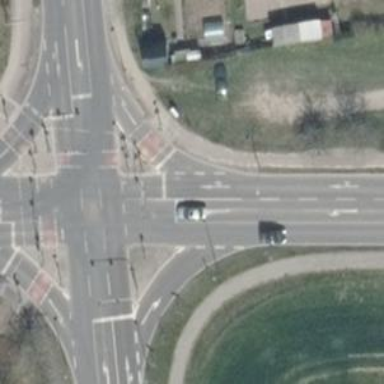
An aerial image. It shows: Road with traffic signals.